Field crop: maize
Growth stage: 2
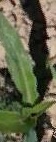
Species: maize